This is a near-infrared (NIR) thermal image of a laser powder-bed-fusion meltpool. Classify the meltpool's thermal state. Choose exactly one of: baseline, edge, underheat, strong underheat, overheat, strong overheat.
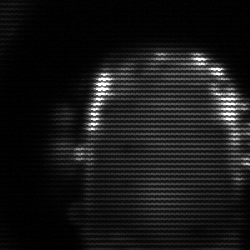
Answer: baseline